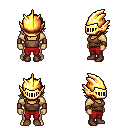
a pixel art fantasy rpg character, male body template, human, tanned skin, brown pirate shirt, red pants, white swoop hairstyle, gold helm, leather bracers, brown shoes, four views (front, back, left, right), 2x2 character sprite sheet, small pixel art, hard edges, no anti-aliasing